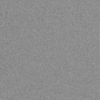
Label: dusty